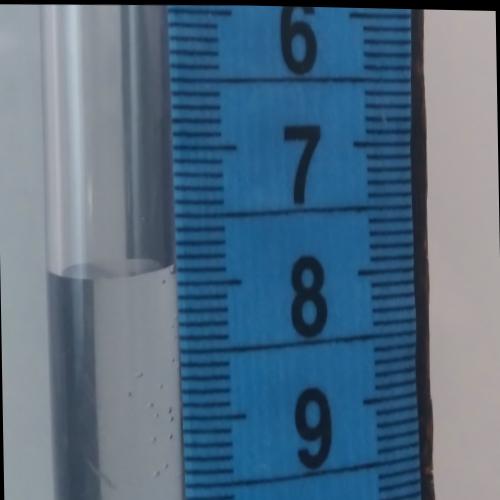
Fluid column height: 7.9 cm